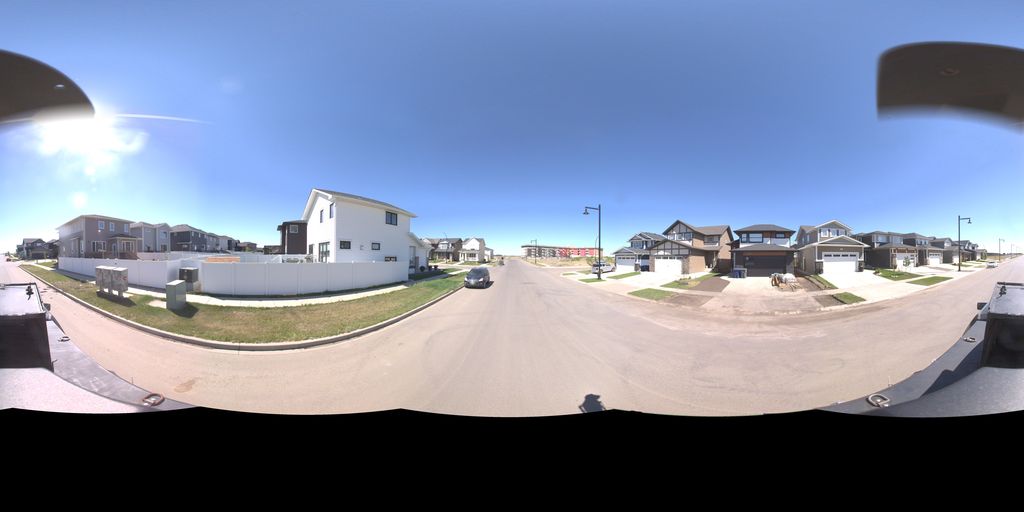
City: saskatoon